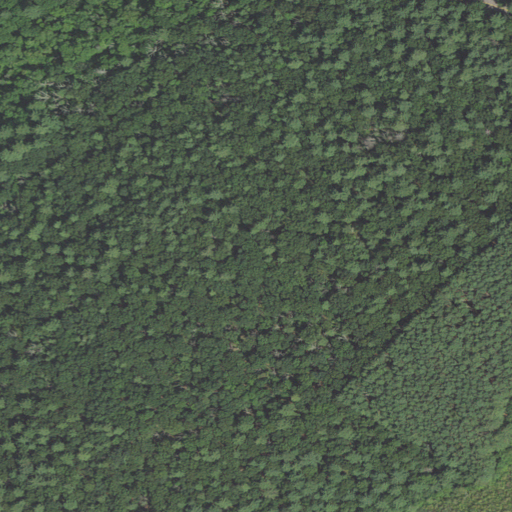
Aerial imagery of mountain in Massachusetts named Hobbs Hill containing mixed forest, evergreen forest, woody wetlands, deciduous forest, and open development